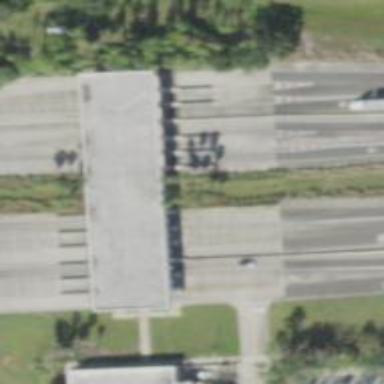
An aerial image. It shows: Toll gantry on the road.